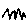
Label: zigzag